Question: How can i make my search engine accept inputs more than one which are seperated by comma?

This is my :
'''
<p>
@using (Html.BeginForm("Index", "Home", FormMethod.Get))
{
<b>Search by:</b> @Html.RadioButton("searchby", "ItemID", true)<text>Item Id</text>
<br />
@Html.TextBox("search") <input type="submit" value="Search" />
}
</p>
<table>
<tr>
<th>
ItemID
</th>
<th>
Item name
</th>
</tr>
@if (Model.Count() == 0)
{
<tr>
<td colspan="2">no item id found.</td>
</tr>
}
else
{
foreach (var item in Model)
{
<tr>
<td>
@Html.DisplayFor(modelItem => item.itemid)
</td>
<td>
@Html.DisplayFor(modelItem => item.itemname)
</td>
</tr>
}
<caption>Total @Html.Encode(Model.Count()) item found.</caption>
}
</table>
'''
And this is my :
'''
using System;
using System.Collections.Generic;
using System.Data;
using System.Data.Entity;
using System.Linq;
using System.Web;
using System.Web.Mvc;
using itemdb.Models;
namespace itemdb.Controllers
{
public class HomeController : Controller
{
private mydbEntities db = new mydbEntities();
public ActionResult Index(string searchBy, string search)
{
if (!String.IsNullOrEmpty(searchBy) && !String.IsNullOrEmpty(search))
{
if (searchBy == "itemid")
{
return View(db.itemlist.Where(x => x.items == search).ToList());
}
else
{
return View(db.itemlist.Take(0));
}
}
}
}
'''
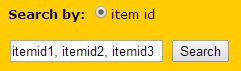
Answer: '''
public ActionResult Index(string searchBy, string search)
{
if (!String.IsNullOrEmpty(searchBy) && !String.IsNullOrEmpty(search))
{
string[] items = search.Split(new Char[] {','});
if (searchBy == "itemid")
{
return View(db.itemlist.Where(x => items.Contains(x.items)).ToList());
}
else
{
return View(db.itemlist.Take(0));
}
}
'''